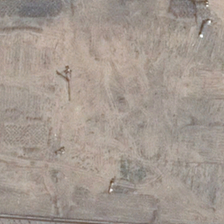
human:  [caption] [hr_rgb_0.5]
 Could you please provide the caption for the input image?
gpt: it is a piece of bareland .

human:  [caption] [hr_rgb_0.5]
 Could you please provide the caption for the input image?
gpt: it is a piece of bareland .

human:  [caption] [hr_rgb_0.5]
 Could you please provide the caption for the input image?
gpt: it is a piece of bareland .

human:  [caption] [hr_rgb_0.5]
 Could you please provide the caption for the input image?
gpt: it is a piece of bareland .

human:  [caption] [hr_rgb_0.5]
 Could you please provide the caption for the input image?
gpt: it is a piece of bareland .